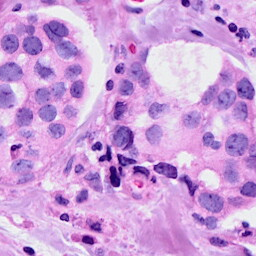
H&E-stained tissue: Breast